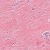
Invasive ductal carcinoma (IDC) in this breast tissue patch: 0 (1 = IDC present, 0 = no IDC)